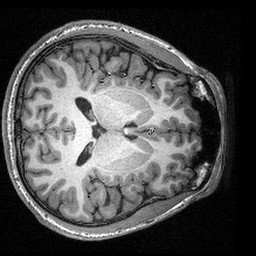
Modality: T1w
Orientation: axial
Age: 23
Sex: male
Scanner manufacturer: siemens
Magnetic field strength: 3 T
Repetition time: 2.53 s
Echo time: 0.00309 s